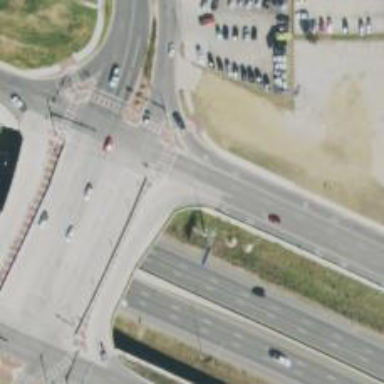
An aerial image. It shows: Secondary link road.